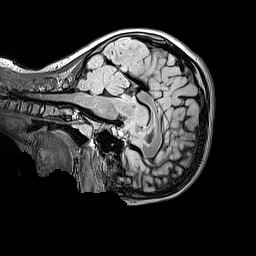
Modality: FLAIR
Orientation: sagittal
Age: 10
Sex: female
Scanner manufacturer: siemens
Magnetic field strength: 3 T
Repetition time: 5 s
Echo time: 0.388 s